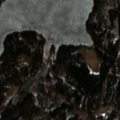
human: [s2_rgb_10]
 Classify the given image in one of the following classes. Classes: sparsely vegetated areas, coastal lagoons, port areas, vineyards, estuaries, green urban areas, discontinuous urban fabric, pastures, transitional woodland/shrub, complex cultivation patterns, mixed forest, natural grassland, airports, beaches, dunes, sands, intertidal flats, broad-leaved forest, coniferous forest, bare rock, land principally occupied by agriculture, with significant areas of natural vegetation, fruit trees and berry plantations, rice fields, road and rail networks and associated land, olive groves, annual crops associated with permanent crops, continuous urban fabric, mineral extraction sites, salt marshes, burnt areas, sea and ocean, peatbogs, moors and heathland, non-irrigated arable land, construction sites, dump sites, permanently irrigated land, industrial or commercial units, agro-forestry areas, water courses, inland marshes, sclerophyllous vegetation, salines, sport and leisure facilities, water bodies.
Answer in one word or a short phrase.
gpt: mixed forest, transitional woodland/shrub, water bodies